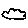
Label: cloud